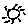
Label: sun